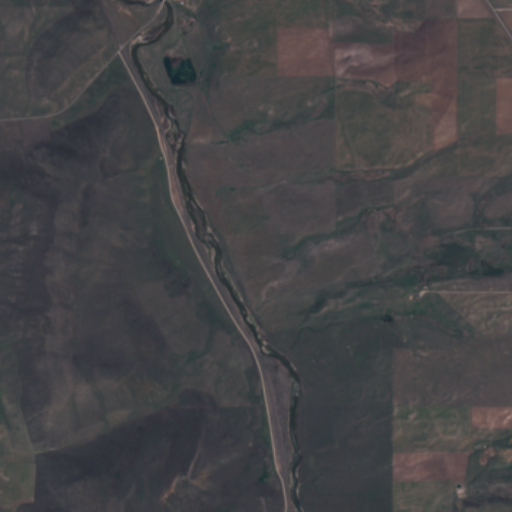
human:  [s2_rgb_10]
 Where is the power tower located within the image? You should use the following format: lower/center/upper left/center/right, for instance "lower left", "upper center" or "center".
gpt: The power tower is located in the upper right of the image.
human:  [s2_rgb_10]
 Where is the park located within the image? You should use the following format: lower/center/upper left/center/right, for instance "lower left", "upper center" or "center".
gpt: There is no park in the image.